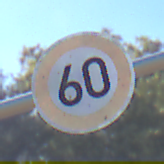
Verkehrszeichen: Geschwindigkeit60
Umgebung: Outdoor, Suburban
Tageszeit: MorningAfternoon
Wetter: PartlyCloudy
Licht: Natural
Jahreszeit: NotSpecified
Kontrast: HighContrast